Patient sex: M
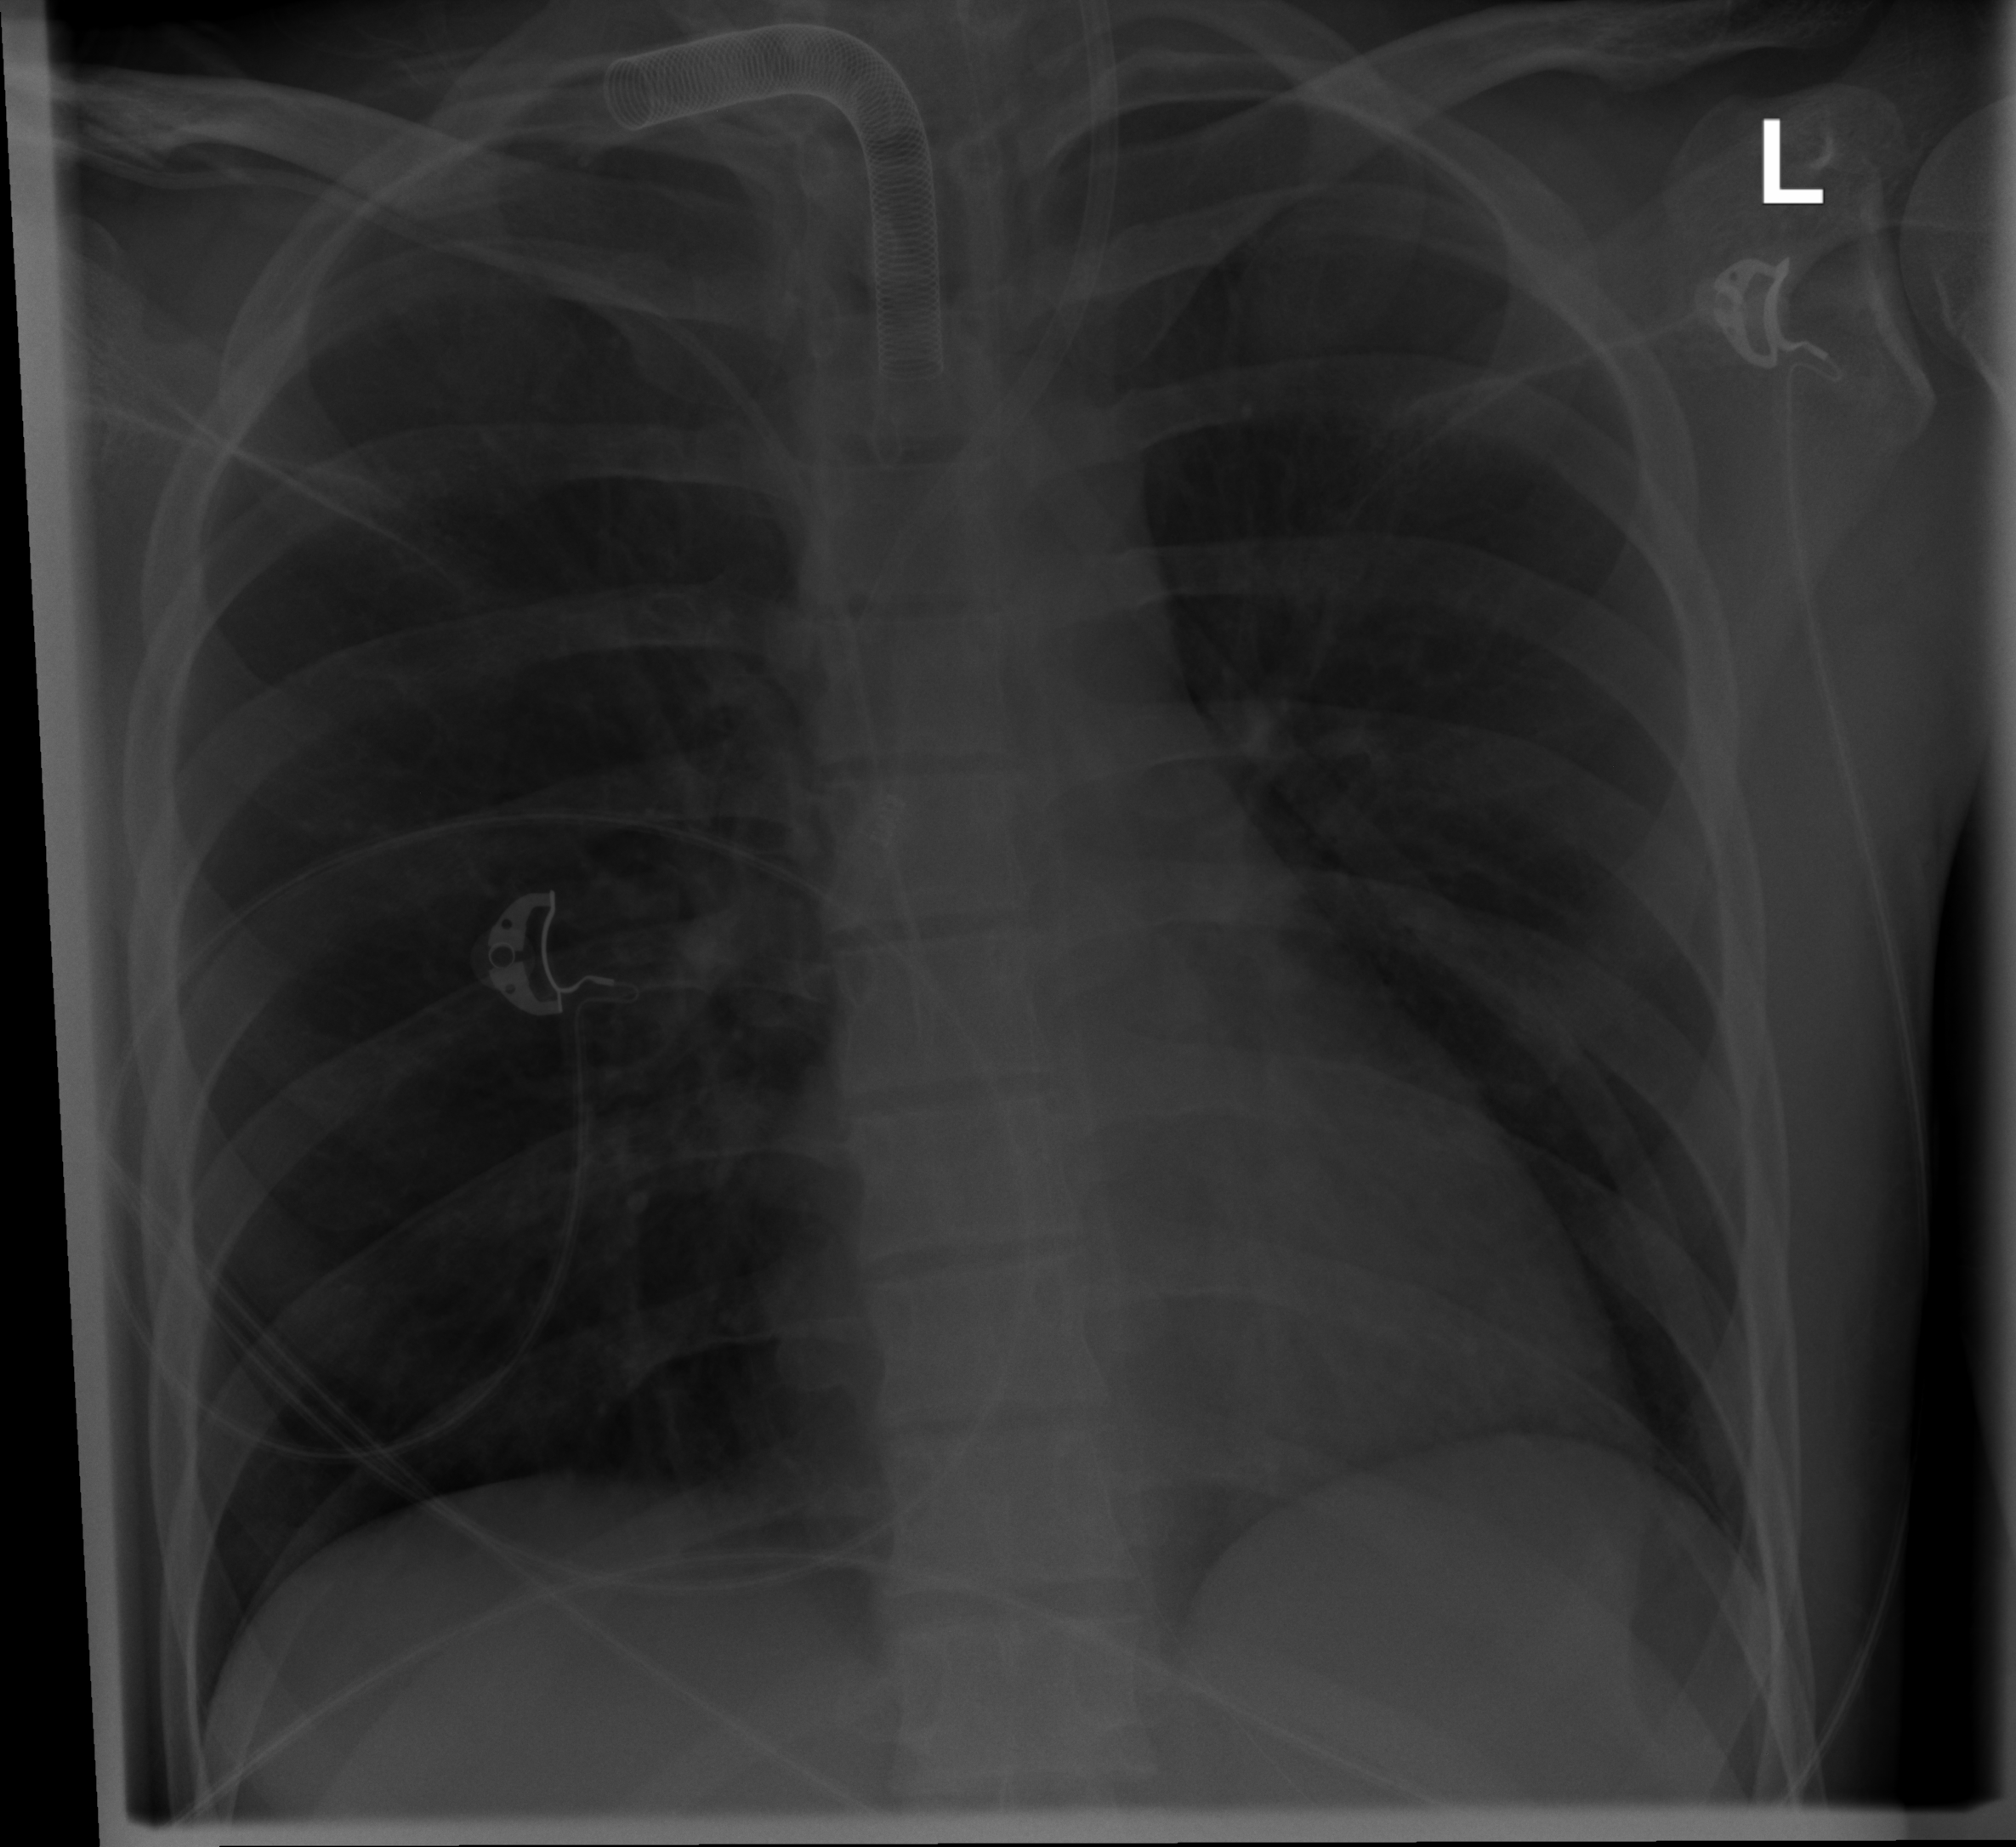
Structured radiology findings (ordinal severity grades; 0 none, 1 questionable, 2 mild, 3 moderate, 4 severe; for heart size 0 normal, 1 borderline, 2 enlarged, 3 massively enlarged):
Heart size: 0
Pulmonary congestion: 0
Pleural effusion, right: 0
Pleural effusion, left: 0
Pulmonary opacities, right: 0
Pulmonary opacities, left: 2
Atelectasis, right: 2
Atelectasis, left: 2